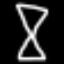
Label: hourglass